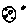
Label: moon